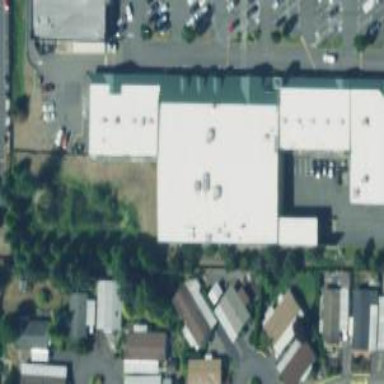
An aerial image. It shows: Retail building.